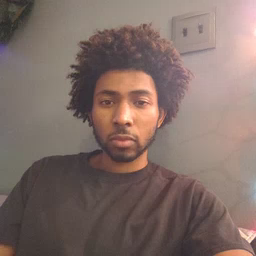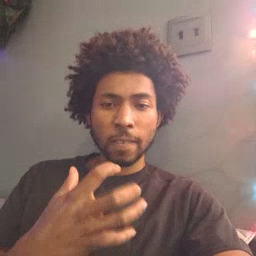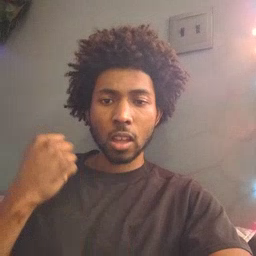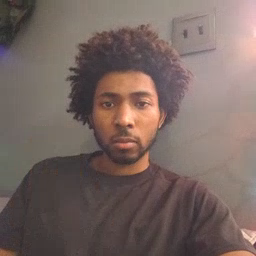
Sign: fast